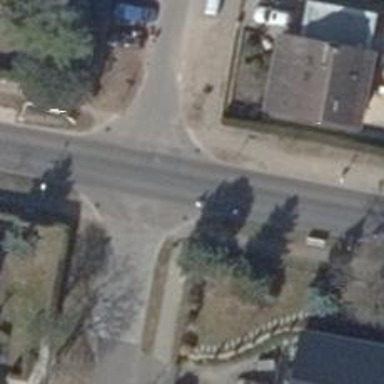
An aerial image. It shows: Unmarked crossing on the road.